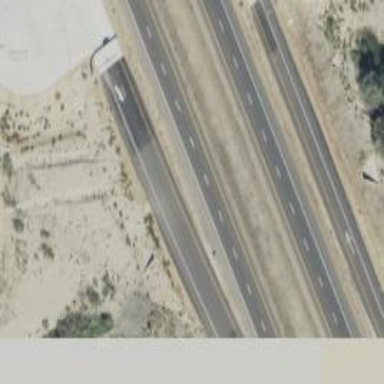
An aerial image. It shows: Trunk link road with asphalt surface.